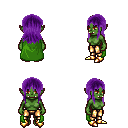
a pixel art fantasy rpg character, female body template, orc, green skin, green cape, gold greaves, purple unkempt hairstyle, gold boots, four views (front, back, left, right), 2x2 character sprite sheet, small pixel art, hard edges, no anti-aliasing